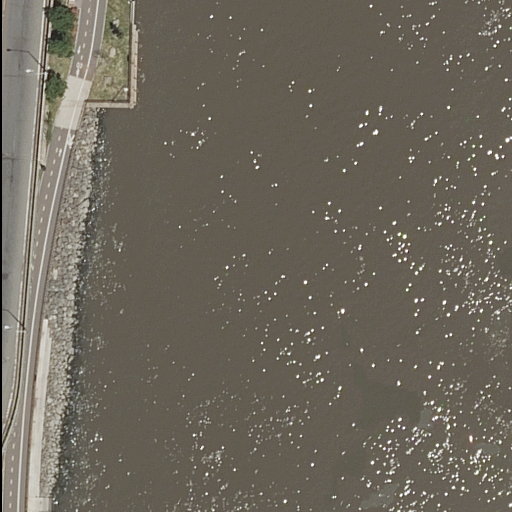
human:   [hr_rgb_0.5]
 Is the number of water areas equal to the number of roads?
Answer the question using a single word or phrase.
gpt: no

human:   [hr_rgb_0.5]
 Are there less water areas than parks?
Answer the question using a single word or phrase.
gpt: no

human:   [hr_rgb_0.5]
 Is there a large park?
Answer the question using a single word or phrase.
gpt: yes

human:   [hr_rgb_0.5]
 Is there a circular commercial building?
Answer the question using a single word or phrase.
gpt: no

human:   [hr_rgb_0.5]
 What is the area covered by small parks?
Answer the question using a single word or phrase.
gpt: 0m2

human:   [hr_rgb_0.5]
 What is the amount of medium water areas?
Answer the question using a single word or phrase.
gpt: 0

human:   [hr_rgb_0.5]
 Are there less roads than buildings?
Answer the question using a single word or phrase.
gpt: no

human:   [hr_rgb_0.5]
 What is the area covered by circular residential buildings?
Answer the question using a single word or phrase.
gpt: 0m2

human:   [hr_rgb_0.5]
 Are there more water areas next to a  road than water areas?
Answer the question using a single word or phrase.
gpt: no

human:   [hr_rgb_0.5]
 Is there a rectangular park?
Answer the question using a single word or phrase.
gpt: yes

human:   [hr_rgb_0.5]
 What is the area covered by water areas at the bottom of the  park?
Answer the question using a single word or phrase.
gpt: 9053m2

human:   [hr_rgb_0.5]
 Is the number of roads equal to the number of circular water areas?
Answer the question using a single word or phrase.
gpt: no

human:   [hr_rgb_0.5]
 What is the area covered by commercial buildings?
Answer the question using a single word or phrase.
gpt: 0m2

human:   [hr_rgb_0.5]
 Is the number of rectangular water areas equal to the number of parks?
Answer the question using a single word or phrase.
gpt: no

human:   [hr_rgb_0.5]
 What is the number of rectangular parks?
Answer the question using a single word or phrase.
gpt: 1

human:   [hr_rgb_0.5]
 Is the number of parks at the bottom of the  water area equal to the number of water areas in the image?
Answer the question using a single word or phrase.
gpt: no

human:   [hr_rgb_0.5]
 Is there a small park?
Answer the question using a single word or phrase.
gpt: no

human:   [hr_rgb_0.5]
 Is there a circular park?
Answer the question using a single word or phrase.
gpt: no

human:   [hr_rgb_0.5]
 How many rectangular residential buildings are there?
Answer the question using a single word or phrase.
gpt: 0

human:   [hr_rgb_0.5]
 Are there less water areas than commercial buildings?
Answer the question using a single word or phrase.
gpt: no

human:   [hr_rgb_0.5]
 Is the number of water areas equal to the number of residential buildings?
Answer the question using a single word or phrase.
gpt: no

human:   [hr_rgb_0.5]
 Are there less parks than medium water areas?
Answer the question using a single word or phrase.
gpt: no

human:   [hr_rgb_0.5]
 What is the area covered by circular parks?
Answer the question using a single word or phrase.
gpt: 0m2

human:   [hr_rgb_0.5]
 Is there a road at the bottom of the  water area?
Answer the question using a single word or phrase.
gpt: no

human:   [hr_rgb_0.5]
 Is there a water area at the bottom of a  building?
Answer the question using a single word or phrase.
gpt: no

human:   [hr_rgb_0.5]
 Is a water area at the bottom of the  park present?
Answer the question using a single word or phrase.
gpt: yes

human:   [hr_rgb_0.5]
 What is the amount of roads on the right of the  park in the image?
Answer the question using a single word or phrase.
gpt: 0

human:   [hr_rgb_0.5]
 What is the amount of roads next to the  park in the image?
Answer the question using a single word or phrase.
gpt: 3

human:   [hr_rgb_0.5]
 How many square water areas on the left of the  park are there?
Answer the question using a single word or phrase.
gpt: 0

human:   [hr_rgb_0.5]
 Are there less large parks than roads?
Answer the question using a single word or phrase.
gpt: yes

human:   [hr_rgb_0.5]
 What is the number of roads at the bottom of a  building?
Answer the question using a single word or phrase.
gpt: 0

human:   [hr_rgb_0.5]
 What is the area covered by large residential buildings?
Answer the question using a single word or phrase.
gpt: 0m2

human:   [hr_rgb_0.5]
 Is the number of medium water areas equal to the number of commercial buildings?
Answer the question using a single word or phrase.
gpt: yes

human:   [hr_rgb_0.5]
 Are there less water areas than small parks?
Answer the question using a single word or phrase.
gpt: no

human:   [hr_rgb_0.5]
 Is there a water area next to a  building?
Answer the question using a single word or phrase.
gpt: no

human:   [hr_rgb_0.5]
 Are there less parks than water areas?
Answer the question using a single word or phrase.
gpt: no